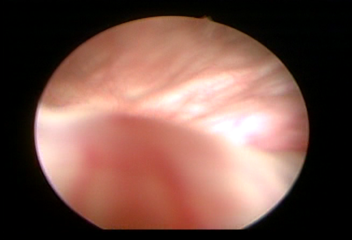
Modality: WLC
Class: Normal mucosa
Bladder cancer association: No